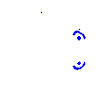
Particle: proton